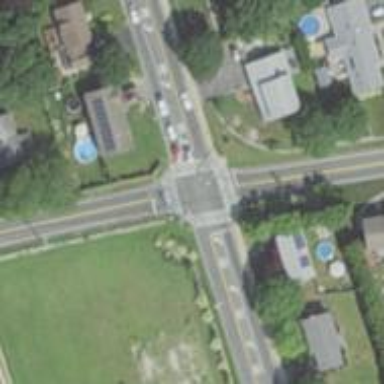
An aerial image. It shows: Marked crossing on the road.